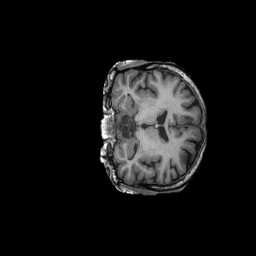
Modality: T1w
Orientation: coronal
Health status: ill
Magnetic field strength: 3 T